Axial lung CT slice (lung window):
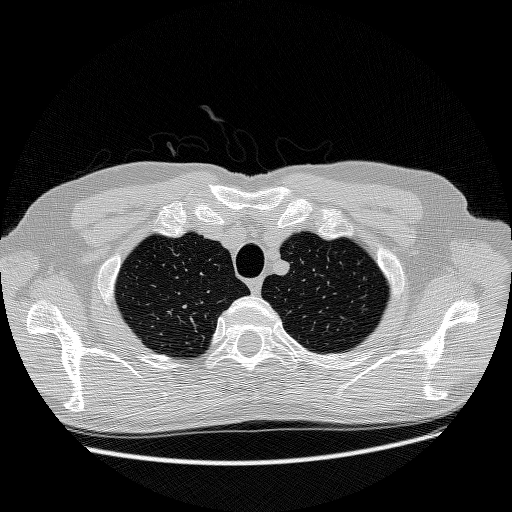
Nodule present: no